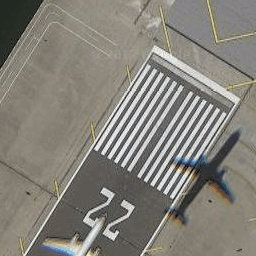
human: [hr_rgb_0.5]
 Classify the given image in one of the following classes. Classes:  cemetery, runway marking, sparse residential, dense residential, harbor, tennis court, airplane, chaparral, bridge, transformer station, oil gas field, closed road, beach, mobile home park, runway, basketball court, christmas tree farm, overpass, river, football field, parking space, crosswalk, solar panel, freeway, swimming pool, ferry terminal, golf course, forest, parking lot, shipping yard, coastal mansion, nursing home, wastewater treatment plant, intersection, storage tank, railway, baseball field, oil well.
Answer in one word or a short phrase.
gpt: runway